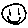
Label: smiley face